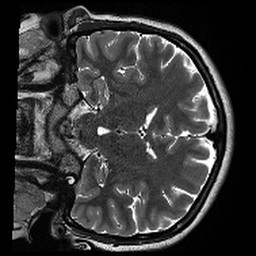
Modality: T2w
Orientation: coronal
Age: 19
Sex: female
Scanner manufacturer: siemens
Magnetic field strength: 3 T
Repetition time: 13.15 s
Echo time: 0.082 s